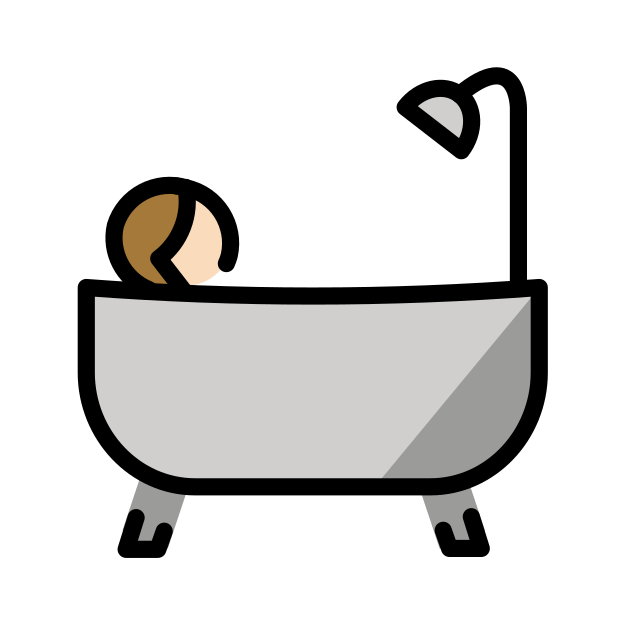
person taking bath: light skin tone